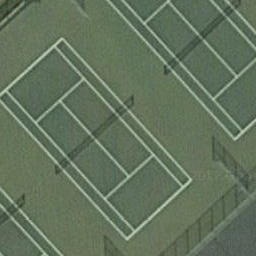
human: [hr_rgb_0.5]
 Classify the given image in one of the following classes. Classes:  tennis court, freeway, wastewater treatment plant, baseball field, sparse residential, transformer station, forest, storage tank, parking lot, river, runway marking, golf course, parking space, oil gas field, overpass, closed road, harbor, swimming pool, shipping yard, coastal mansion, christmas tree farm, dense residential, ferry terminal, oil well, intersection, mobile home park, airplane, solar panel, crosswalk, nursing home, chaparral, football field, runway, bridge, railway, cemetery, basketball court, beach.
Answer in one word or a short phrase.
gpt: tennis court